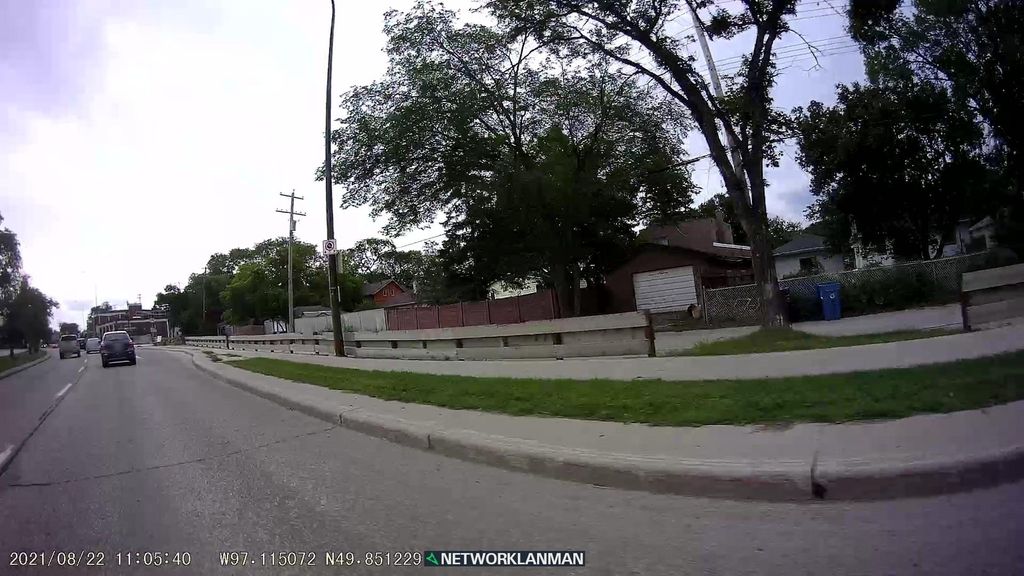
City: winnipeg